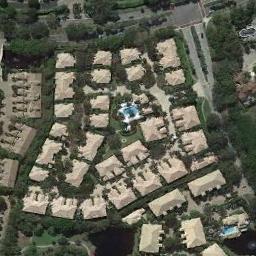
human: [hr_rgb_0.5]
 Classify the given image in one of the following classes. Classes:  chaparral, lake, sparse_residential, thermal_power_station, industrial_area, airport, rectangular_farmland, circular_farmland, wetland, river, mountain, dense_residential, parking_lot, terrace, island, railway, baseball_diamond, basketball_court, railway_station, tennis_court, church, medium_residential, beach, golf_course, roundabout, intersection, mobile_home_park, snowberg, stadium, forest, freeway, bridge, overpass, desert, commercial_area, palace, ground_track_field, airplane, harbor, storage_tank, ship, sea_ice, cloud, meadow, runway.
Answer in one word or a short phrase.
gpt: dense_residential